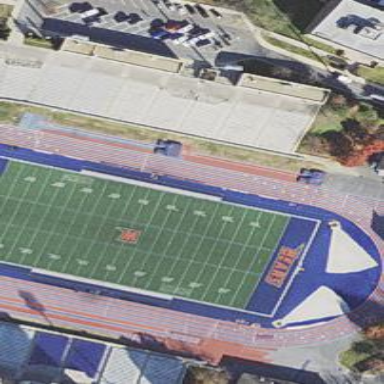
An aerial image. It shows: American football pitch with artificial turf.